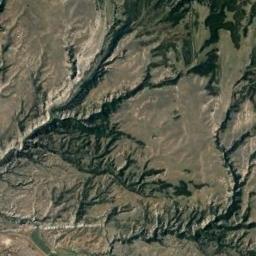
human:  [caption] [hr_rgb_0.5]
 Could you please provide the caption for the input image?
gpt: There are many terraces and mountain trails on this mountain .

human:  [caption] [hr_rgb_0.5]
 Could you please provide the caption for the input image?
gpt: The folded mountain has a series of rugged mountains and its rocks are brown .

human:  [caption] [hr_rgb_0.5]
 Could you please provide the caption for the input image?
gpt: The mountain is uneven and rough .

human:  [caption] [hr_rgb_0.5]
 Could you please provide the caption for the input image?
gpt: The mountain is full of bare land with lines of green plants .

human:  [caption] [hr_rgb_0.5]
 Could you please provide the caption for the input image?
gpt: There are some rifts on the brown mountain .